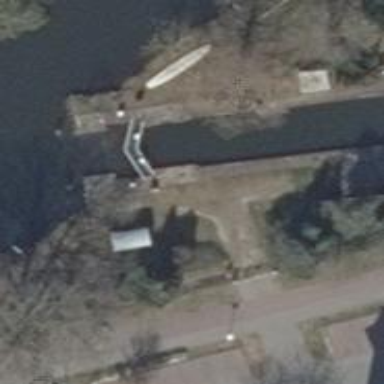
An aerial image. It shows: Lock gate on waterway.